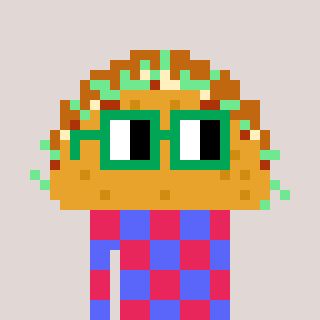
a pixel art character with square green glasses, a taco-shaped head and a purple-colored body on a warm background